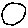
Label: circle